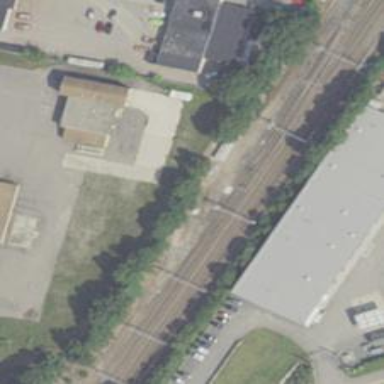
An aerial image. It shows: Railway junction.